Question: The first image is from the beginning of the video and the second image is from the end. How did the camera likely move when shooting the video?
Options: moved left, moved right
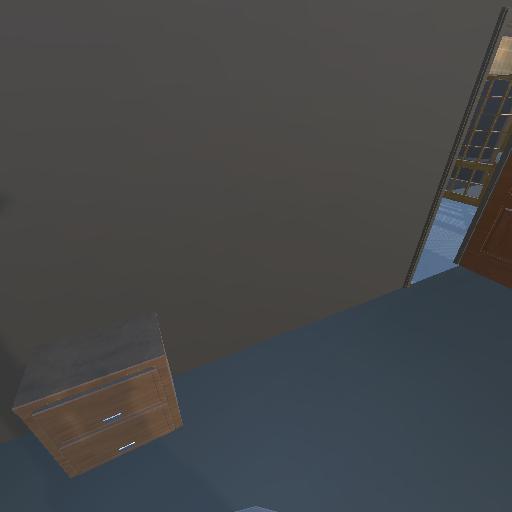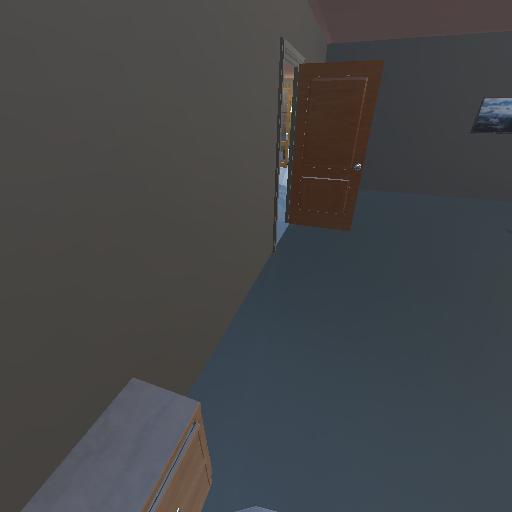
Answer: moved left